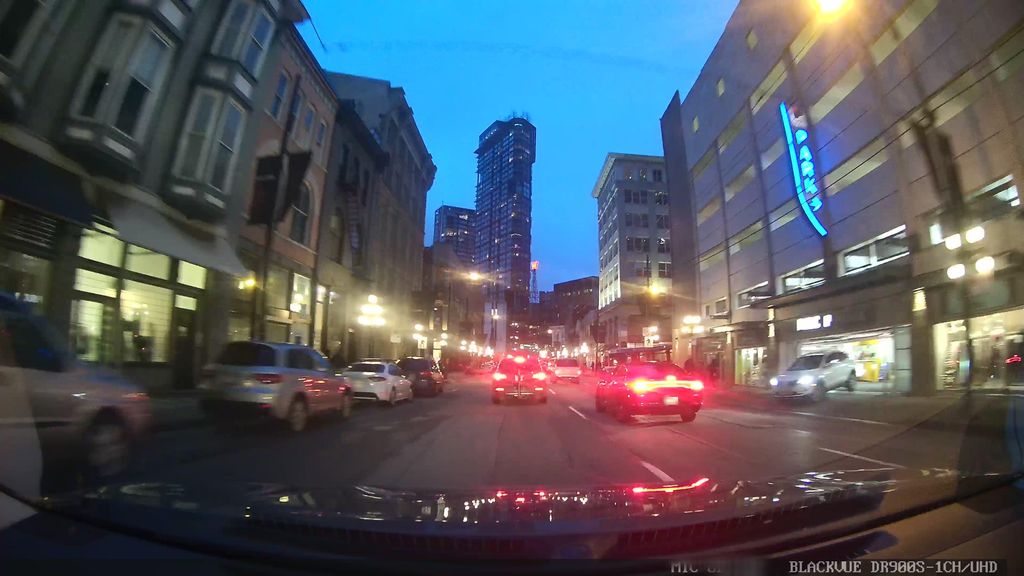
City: vancouver